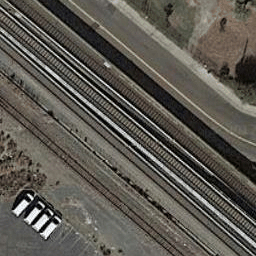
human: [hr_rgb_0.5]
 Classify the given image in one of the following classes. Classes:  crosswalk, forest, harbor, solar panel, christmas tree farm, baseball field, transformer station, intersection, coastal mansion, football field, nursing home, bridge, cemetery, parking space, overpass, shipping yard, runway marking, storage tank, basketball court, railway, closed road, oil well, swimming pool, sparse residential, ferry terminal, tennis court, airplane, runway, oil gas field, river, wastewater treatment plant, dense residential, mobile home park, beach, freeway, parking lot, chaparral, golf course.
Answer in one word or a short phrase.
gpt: railway